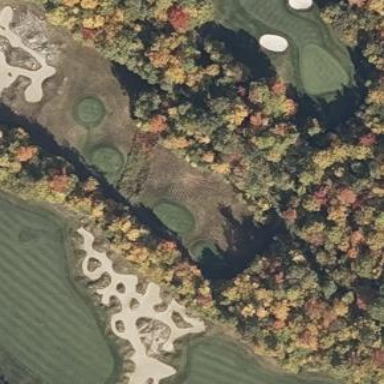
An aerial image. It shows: Sand bunker on golf course.